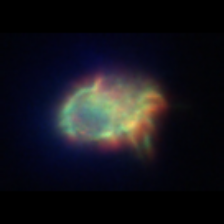
Taxon: Ciliates
Group: Other